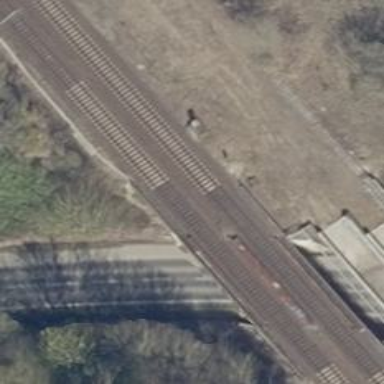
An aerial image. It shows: Railway track with contact lines for electrification.